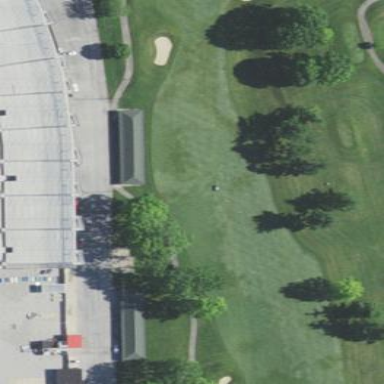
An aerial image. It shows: Golf fairway surrounded by grass.